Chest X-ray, AP view. Patient: 67 years old, sex M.
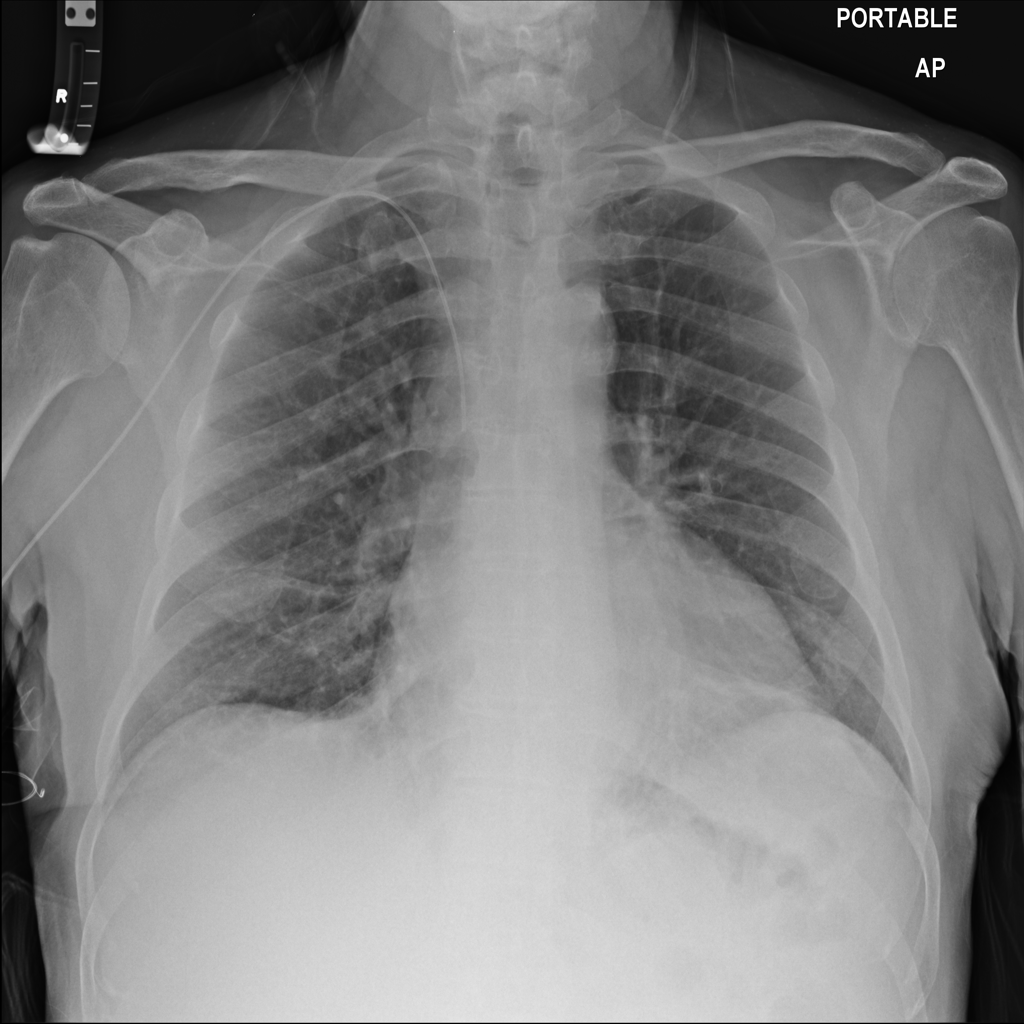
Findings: Infiltration